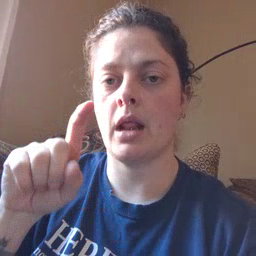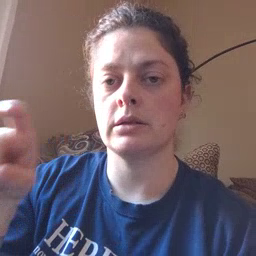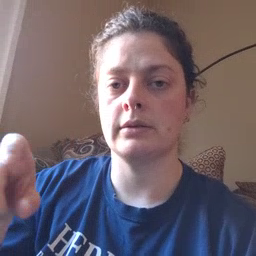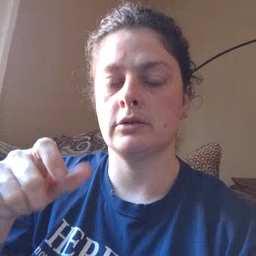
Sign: closet